You are looking at a signal-to-image encoding: consecutive vibration samples arranged as the rows of a grayscale square. Classify the bearing condition as one of: normal, inner_race, outer_race, ball.
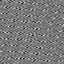
Answer: inner_race